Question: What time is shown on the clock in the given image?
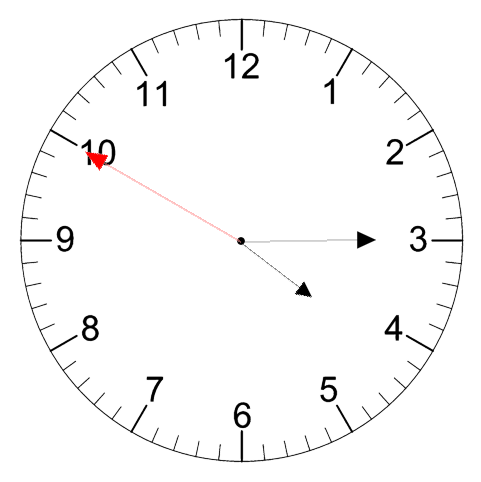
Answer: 04:14:50